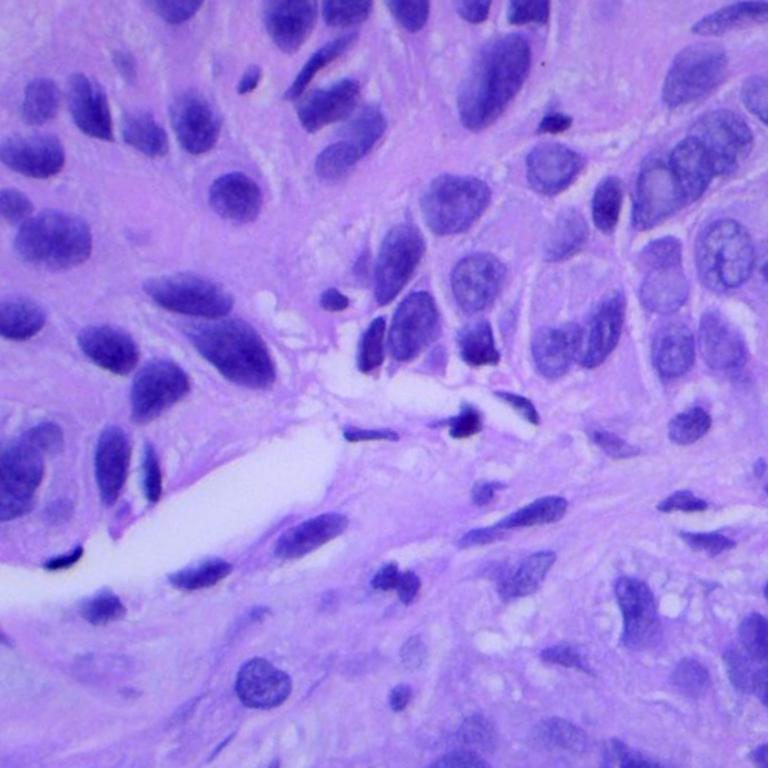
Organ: lung
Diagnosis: squamous carcinomas